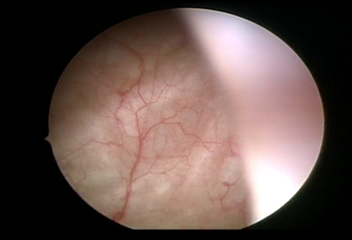
Modality: WLC
Class: Normal mucosa
Bladder cancer association: No